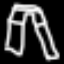
Label: pants